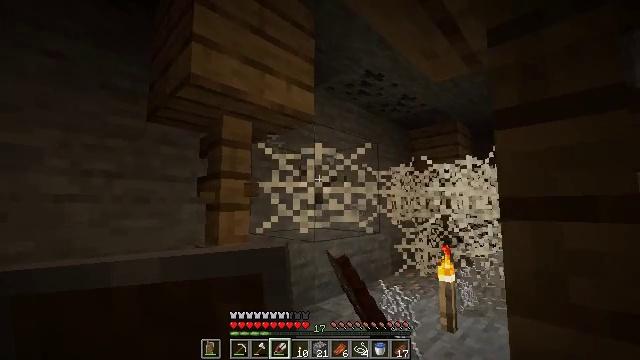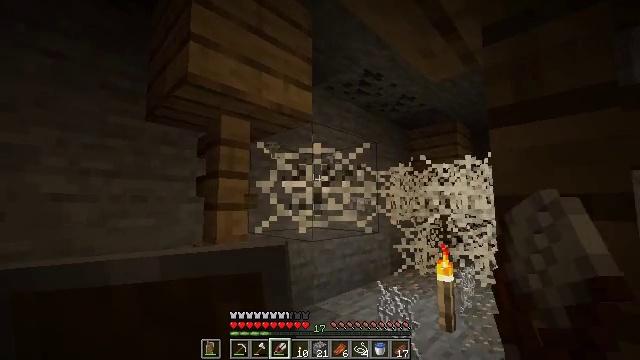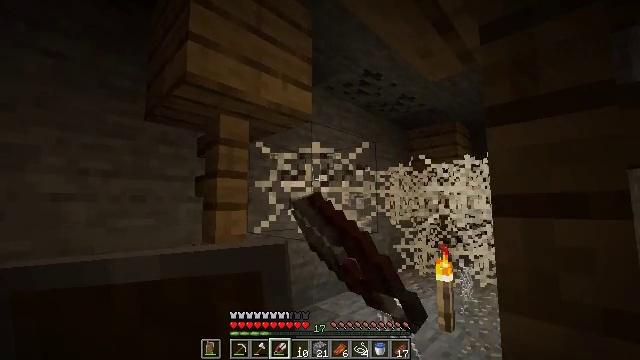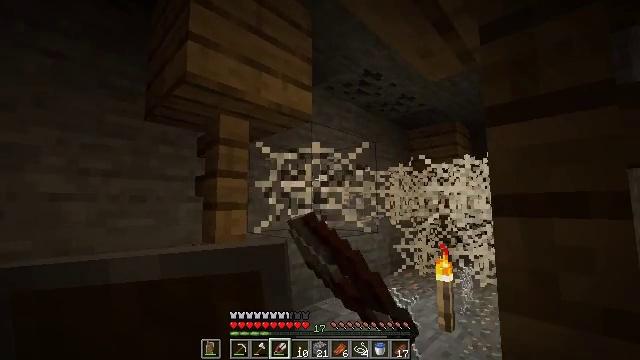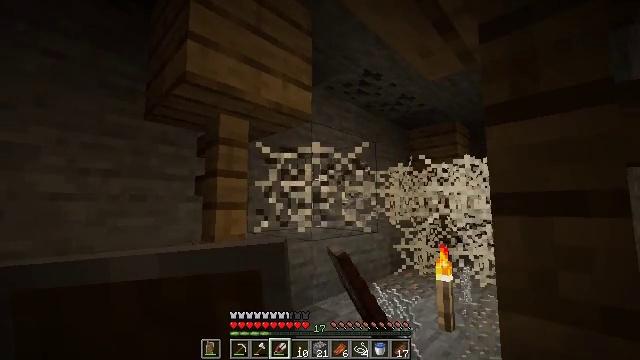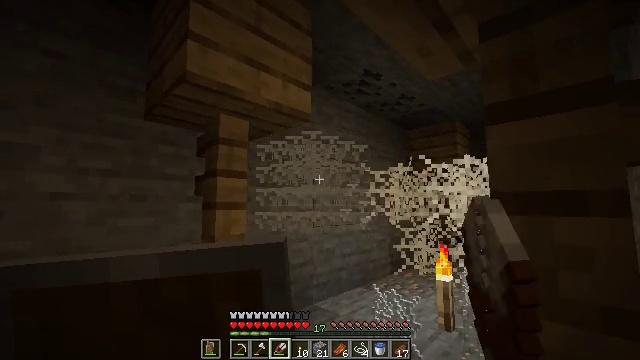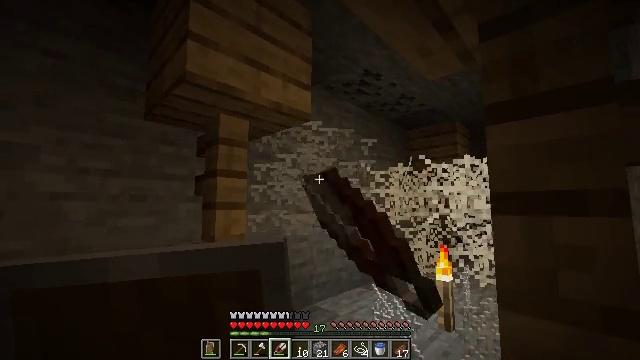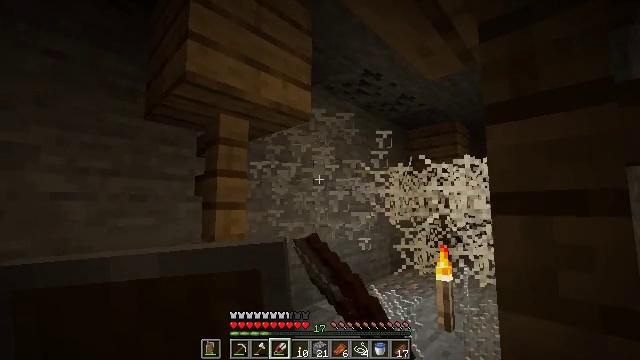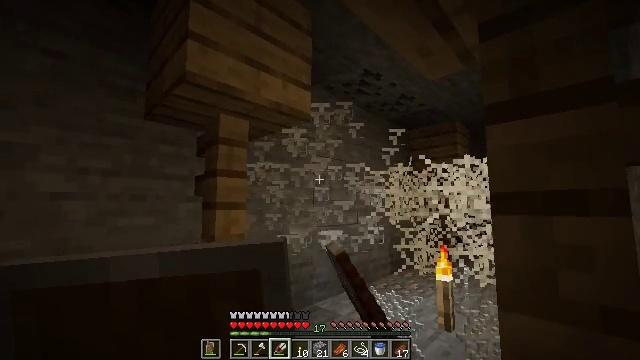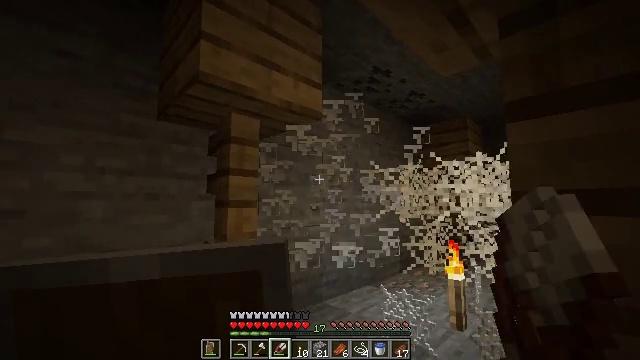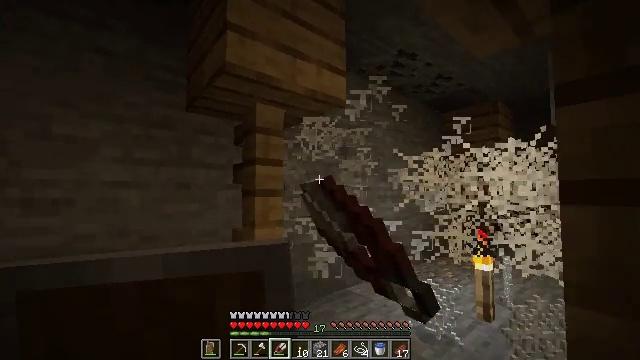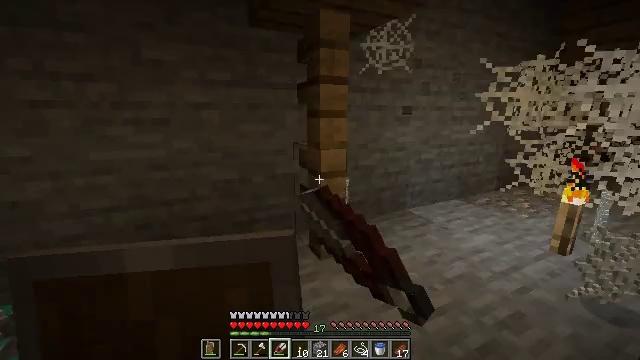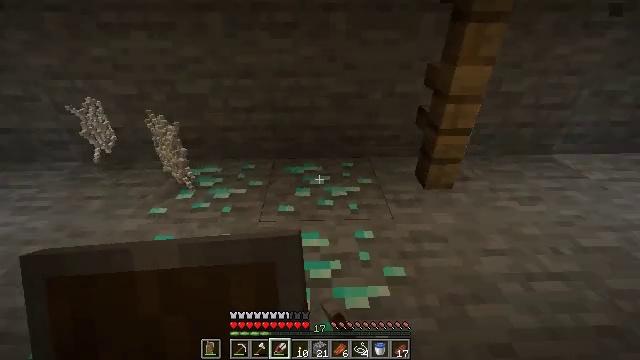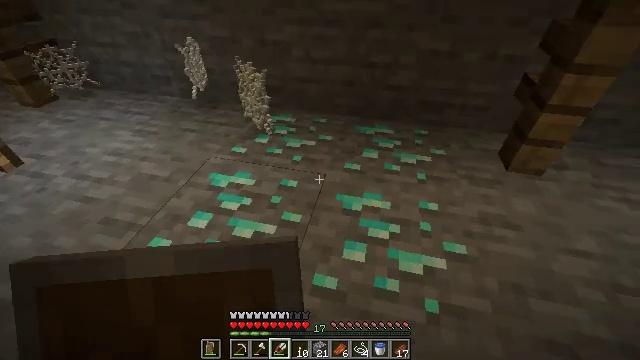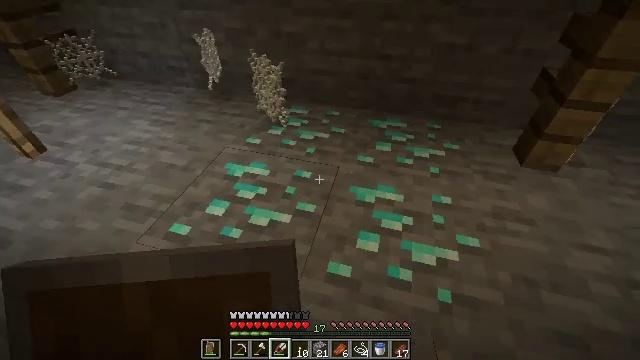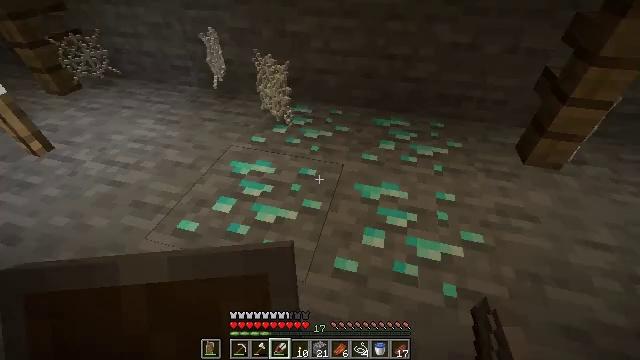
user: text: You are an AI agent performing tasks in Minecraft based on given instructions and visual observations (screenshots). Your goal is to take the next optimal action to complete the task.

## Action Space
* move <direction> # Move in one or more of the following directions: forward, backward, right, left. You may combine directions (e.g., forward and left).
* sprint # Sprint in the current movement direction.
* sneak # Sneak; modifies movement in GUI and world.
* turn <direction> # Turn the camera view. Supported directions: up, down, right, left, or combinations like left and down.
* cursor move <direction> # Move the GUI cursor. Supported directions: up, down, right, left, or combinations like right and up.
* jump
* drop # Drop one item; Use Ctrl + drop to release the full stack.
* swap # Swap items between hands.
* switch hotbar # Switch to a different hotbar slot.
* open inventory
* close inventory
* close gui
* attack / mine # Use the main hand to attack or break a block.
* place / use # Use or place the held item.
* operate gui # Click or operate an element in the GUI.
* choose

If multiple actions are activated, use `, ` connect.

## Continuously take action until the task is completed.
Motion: motion action
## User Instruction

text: Gather cobweb from abandoned mineshafts.
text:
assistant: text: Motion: sneak, attack / mine
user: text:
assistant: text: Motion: sneak, attack / mine
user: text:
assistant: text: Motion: sneak, attack / mine
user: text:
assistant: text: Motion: sneak, attack / mine
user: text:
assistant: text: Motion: sneak, attack / mine
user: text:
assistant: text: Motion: sneak, attack / mine
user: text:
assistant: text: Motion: sneak, attack / mine
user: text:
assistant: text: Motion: sneak, attack / mine
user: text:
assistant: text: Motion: move left, sneak, turn left, attack / mine
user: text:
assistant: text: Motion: move left, sneak, turn left and down, attack / mine
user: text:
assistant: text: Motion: move left, sneak, turn left and down
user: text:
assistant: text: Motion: move back and move left, sneak, turn left and down
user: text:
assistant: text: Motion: move back and move left, sneak, turn left and down
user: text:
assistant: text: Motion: move back and move left, sneak, turn left and down
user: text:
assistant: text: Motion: move back and move left, sneak
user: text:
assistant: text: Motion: move back and move left, sneak, turn down
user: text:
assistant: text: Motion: move back and move left, sneak
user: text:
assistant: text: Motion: move back and move left, sneak, turn right
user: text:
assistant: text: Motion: move back and move left, sneak
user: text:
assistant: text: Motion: move left, sneak
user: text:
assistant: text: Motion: move left, sneak, turn right and up
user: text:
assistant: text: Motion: move left, sneak, turn right and up
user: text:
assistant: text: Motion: move left, turn up
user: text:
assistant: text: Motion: move forward, turn left and up
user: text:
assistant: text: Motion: move forward
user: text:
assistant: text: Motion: move forward
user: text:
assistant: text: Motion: move forward
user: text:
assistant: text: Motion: move forward, turn down
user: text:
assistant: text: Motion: move forward, turn left and down
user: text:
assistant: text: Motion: move forward, turn left and down